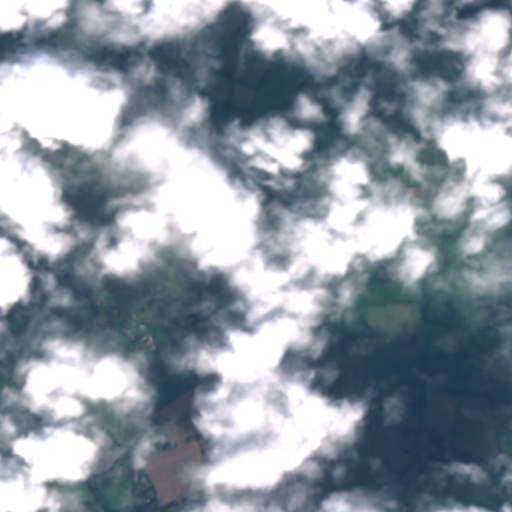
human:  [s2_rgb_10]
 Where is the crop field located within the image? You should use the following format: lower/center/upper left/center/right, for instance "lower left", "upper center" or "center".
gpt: The crop field is located in the upper right of the image.
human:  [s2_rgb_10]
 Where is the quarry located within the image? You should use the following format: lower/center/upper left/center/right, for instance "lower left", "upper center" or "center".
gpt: The quarry is located in the lower left of the image.
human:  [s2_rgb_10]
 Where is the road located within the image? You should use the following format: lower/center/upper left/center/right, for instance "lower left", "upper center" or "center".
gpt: There is no road in the image.